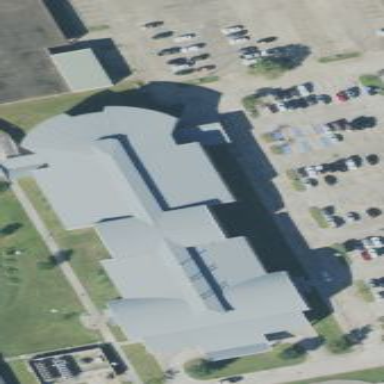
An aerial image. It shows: College building.